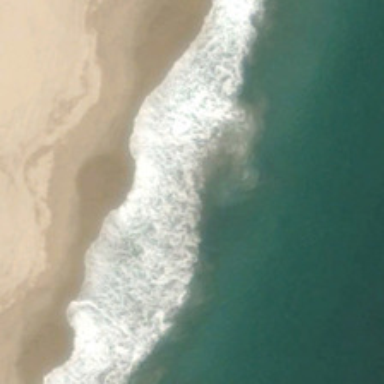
Yellow beach is near green ocean with white waves .